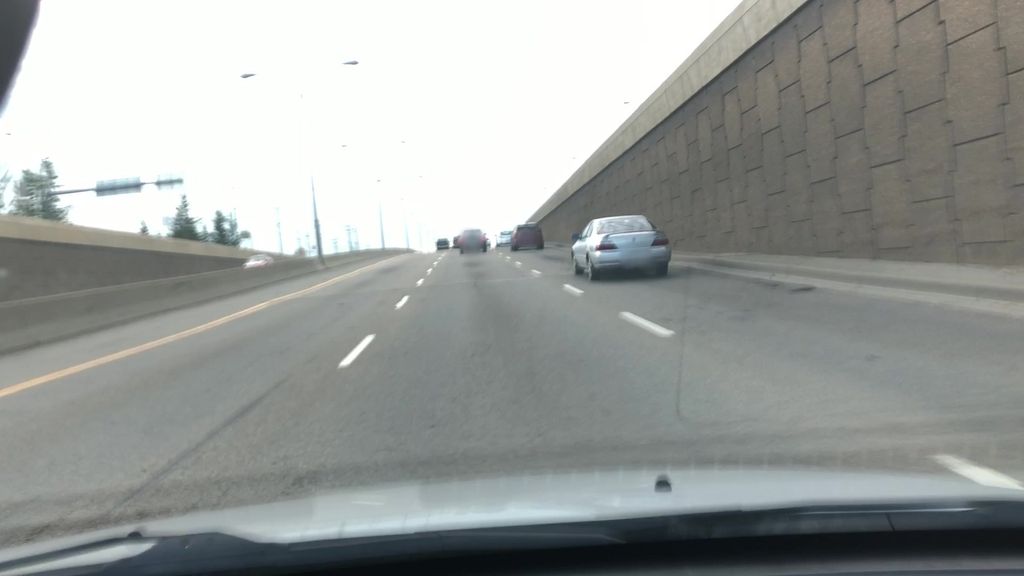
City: edmonton